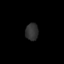
Tissue: skin
Cell type: Epithelial cells
Senescence score: 0.2632
Nuclear area (px): 215
Mean DAPI intensity: 48.795